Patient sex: M
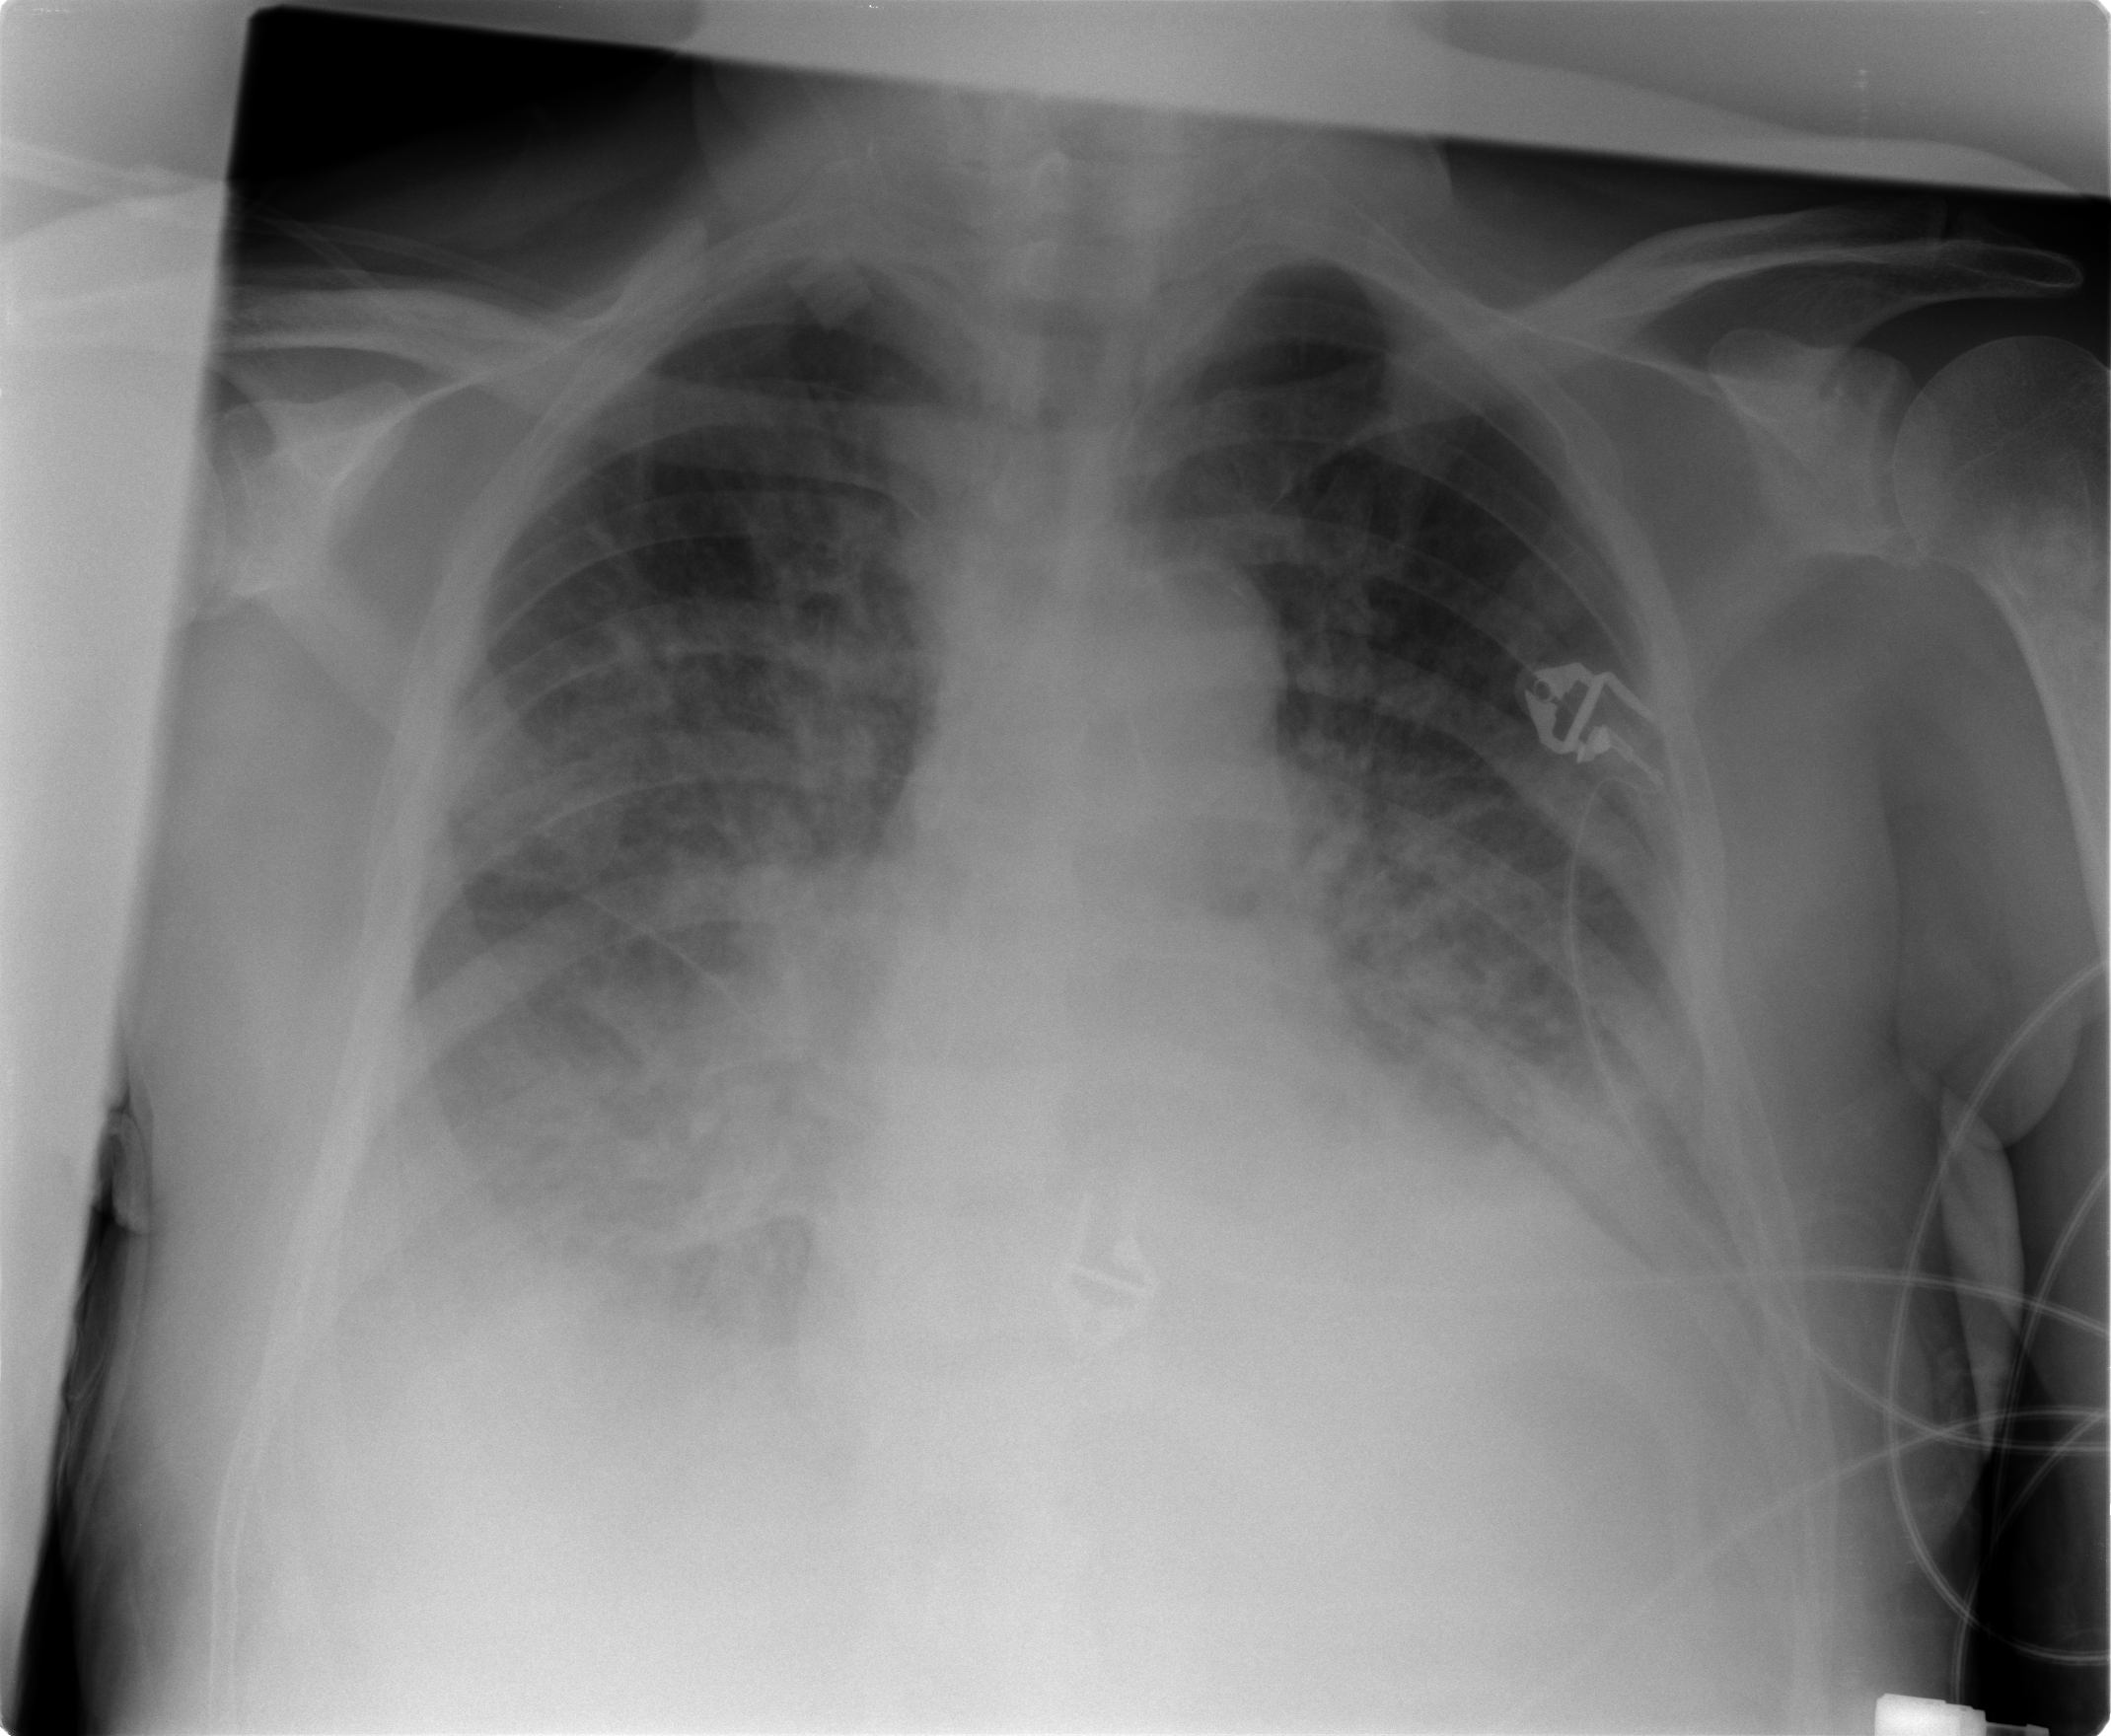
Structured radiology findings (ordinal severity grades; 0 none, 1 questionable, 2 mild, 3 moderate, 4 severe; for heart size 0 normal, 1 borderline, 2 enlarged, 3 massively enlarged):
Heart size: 1
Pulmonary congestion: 3
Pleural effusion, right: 2
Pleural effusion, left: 2
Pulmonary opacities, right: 3
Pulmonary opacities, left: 3
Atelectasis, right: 3
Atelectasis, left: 2